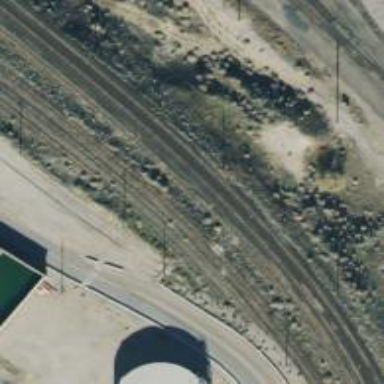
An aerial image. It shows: Disused railway yard.